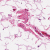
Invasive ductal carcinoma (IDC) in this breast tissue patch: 0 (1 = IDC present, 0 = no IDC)